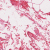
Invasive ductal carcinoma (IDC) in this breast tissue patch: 0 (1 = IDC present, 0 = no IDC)